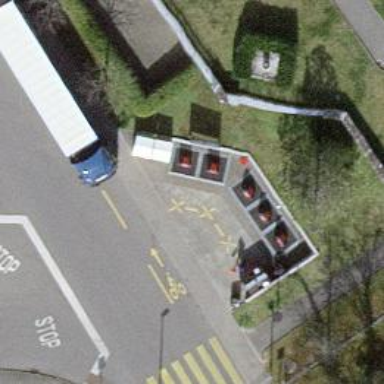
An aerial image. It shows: Recycling container for scrap metal.